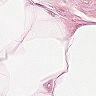
Metastatic tissue present: no